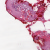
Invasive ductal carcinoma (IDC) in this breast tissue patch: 0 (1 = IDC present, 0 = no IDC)